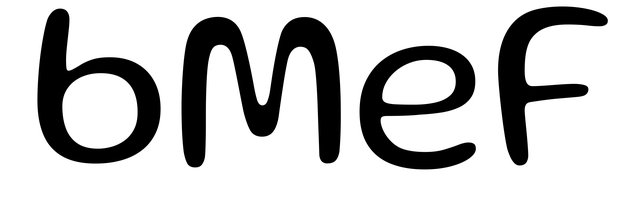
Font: Gluten_Light